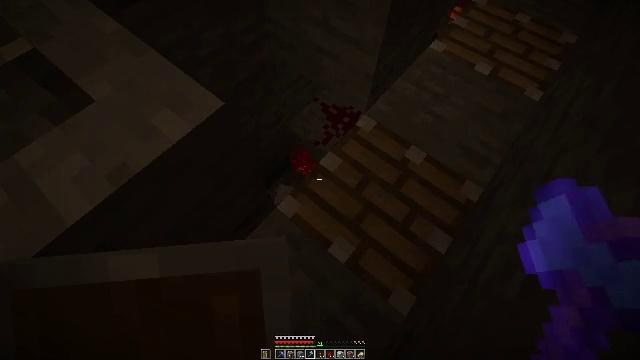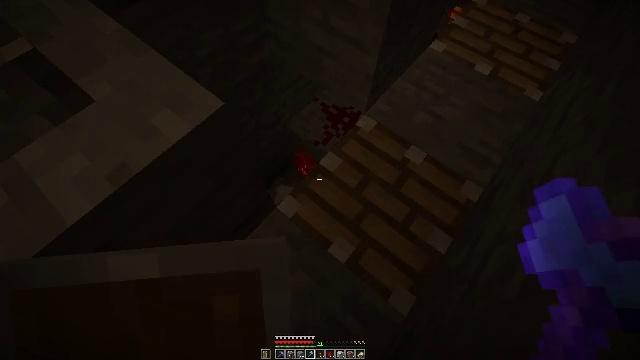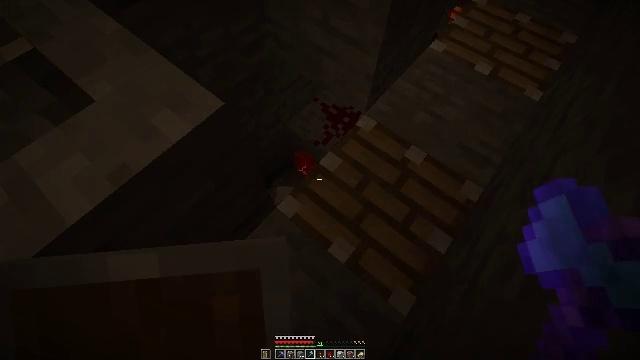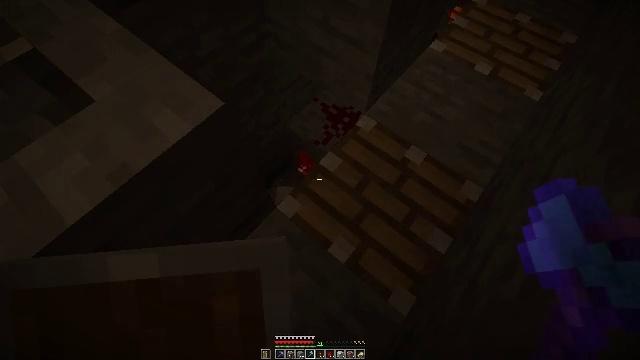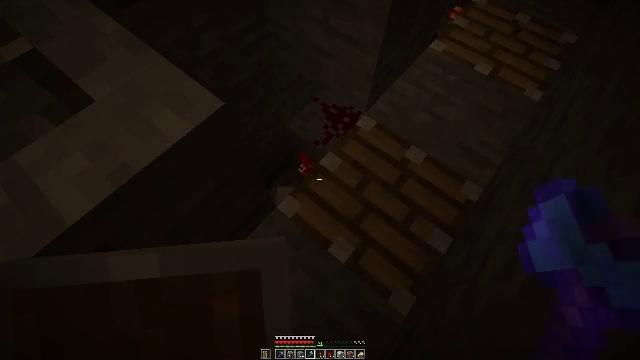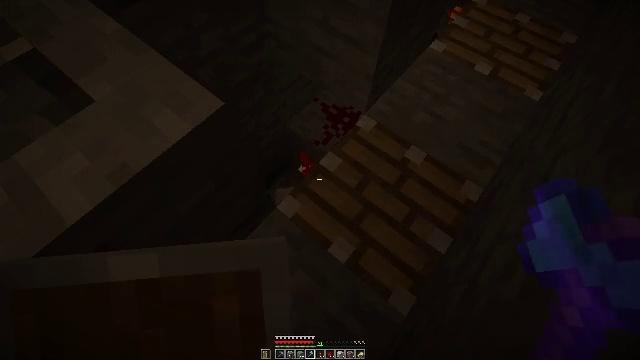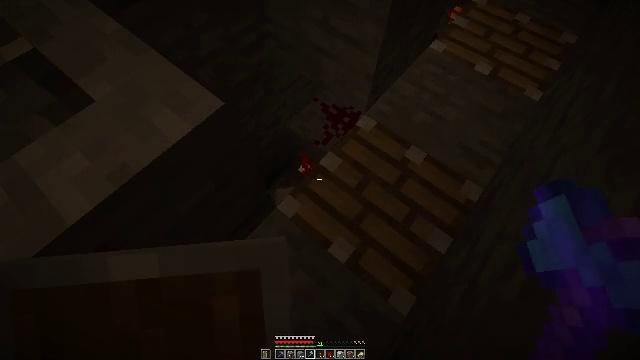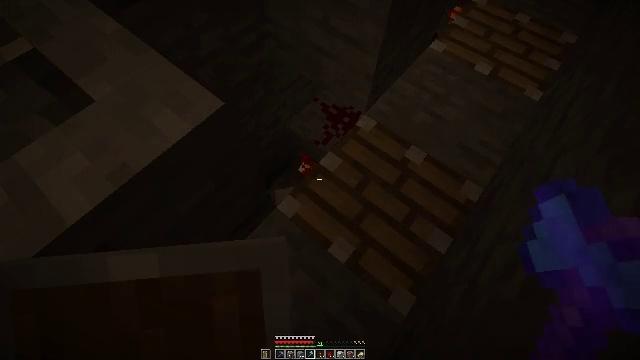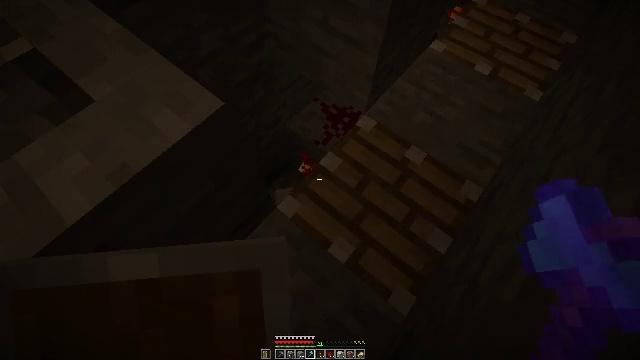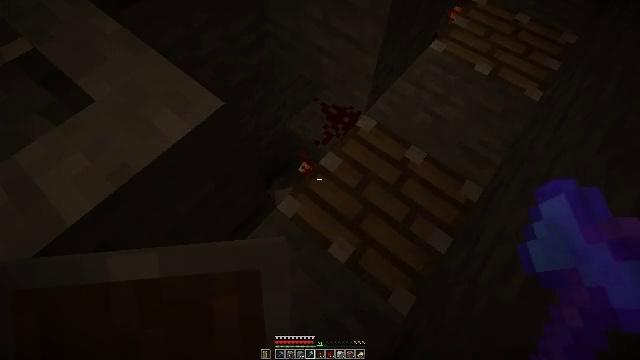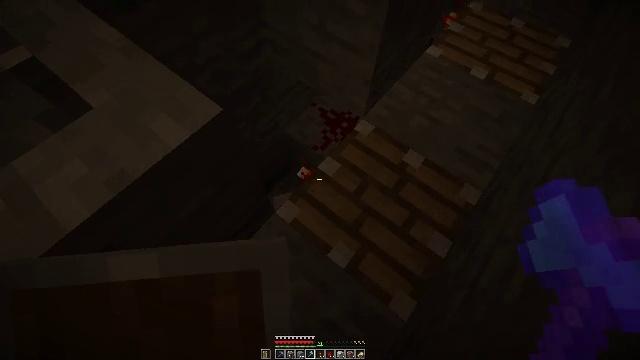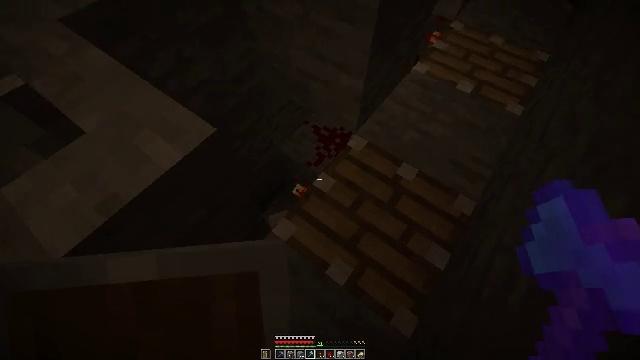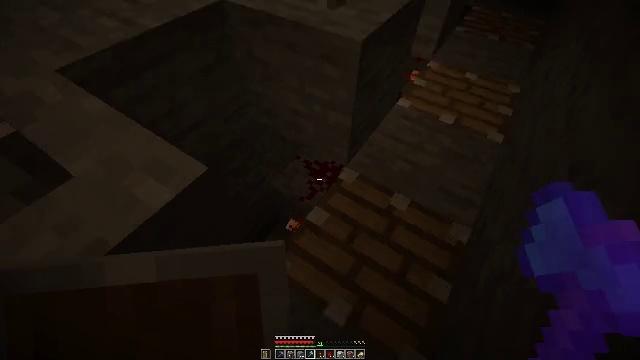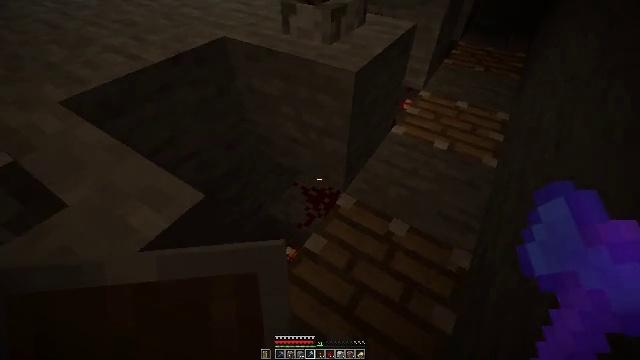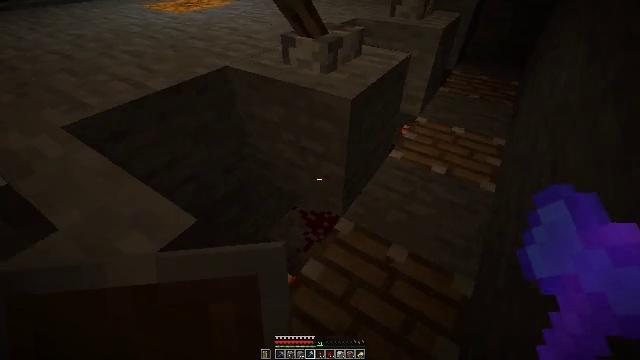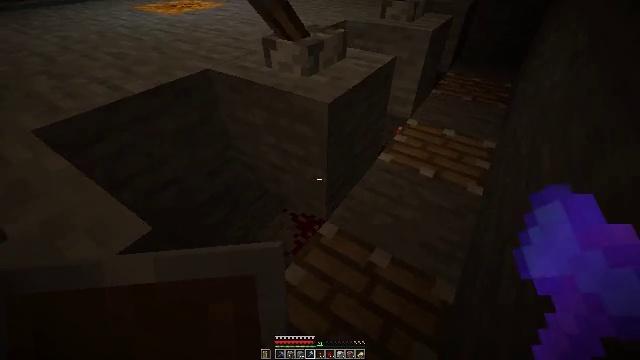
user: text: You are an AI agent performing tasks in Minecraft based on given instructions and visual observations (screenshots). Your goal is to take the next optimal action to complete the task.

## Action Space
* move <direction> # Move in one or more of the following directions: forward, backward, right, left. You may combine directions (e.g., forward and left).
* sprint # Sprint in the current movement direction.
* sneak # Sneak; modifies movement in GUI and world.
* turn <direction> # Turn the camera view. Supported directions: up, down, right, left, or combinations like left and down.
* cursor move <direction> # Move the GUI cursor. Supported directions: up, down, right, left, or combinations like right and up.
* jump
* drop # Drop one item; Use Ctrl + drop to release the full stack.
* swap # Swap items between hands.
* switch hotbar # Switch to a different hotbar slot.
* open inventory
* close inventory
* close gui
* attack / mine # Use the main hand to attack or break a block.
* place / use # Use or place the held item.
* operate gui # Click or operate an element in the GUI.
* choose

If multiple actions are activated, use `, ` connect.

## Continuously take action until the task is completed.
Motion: motion action
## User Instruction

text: Break the redstone wire to disrupt circuits.
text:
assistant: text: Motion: no_op
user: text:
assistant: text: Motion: no_op
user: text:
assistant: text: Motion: no_op
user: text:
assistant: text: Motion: no_op
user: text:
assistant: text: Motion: no_op
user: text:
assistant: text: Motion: no_op
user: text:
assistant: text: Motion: no_op
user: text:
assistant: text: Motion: no_op
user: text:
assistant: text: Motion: no_op
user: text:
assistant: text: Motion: turn up
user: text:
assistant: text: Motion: turn right and up
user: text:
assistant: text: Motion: turn right and up
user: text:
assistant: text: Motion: turn up
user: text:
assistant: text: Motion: move right, turn up
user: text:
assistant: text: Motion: move right
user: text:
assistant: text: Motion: move right, turn left
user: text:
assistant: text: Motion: turn left
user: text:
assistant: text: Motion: no_op
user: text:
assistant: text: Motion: no_op
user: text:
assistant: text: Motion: no_op
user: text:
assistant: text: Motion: no_op
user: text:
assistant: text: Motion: no_op
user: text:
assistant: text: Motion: no_op
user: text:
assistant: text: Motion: no_op
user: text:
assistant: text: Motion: turn left
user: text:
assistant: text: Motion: turn left and down
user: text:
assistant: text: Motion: turn left and down
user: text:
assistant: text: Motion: turn left and down
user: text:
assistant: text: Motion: turn left and down
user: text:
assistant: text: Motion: turn left and down